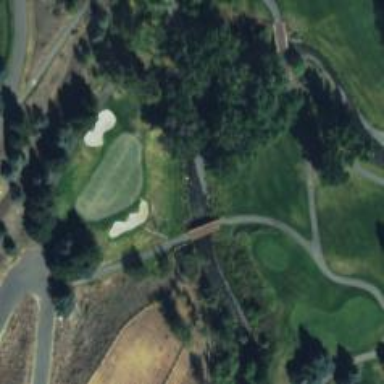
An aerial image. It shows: Path used for both walking and golf.